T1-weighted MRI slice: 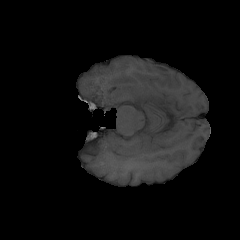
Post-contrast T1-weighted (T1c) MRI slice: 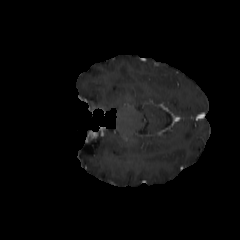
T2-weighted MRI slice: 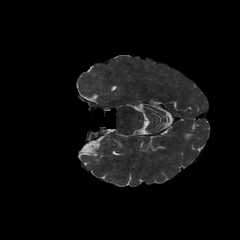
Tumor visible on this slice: no